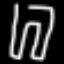
Label: pants